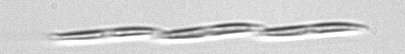
Label: Pseudo-nitzschia